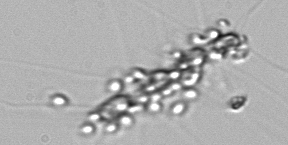
Label: Chaetoceros_didymus_TAG_external_flagellate